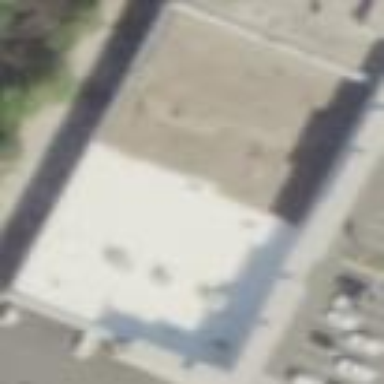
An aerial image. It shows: Building housing car repair shop.